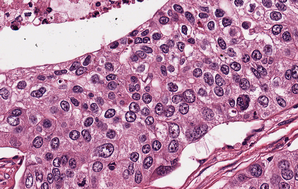
Tumor epithelial tissue: yes
Tumor-associated stroma tissue: yes
Normal tissue: no